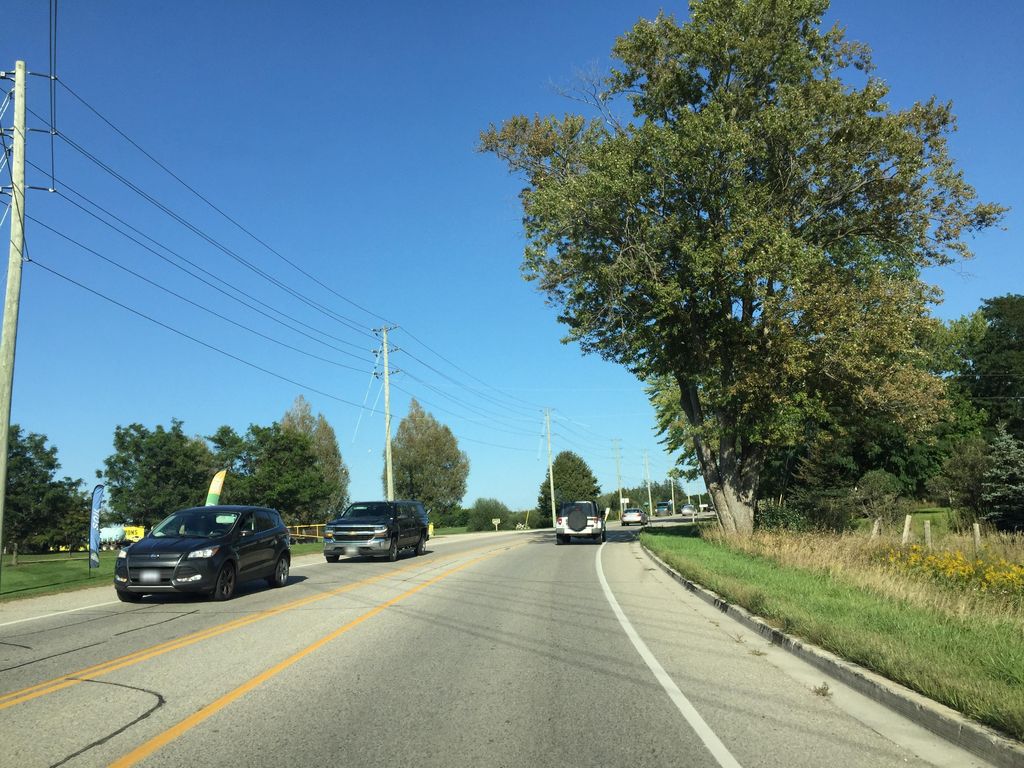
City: kitchener-waterloo